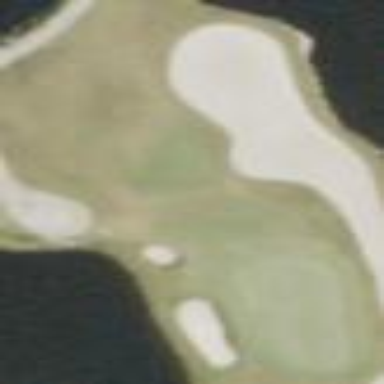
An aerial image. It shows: Grassy golf fairway.